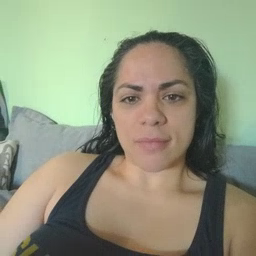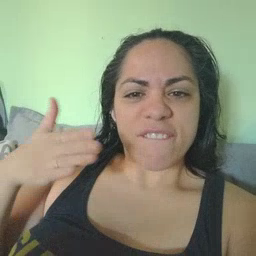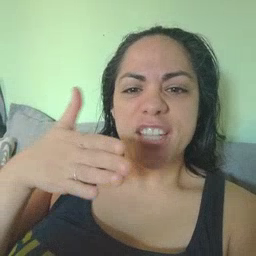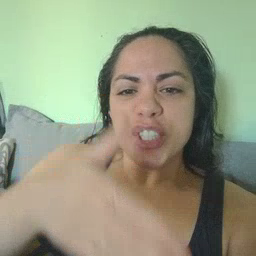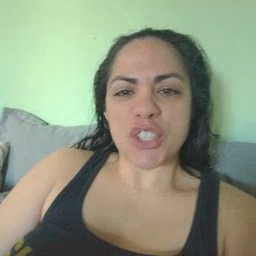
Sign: fish